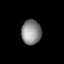
Tissue: lung
Cell type: Fibroblasts
Senescence score: 0.5807
Nuclear area (px): 476
Mean DAPI intensity: 138.637